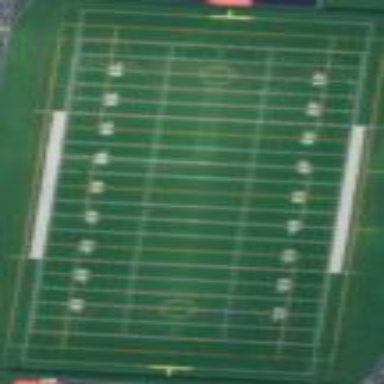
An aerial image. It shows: American football pitch.